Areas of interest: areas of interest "Sport and cultural"
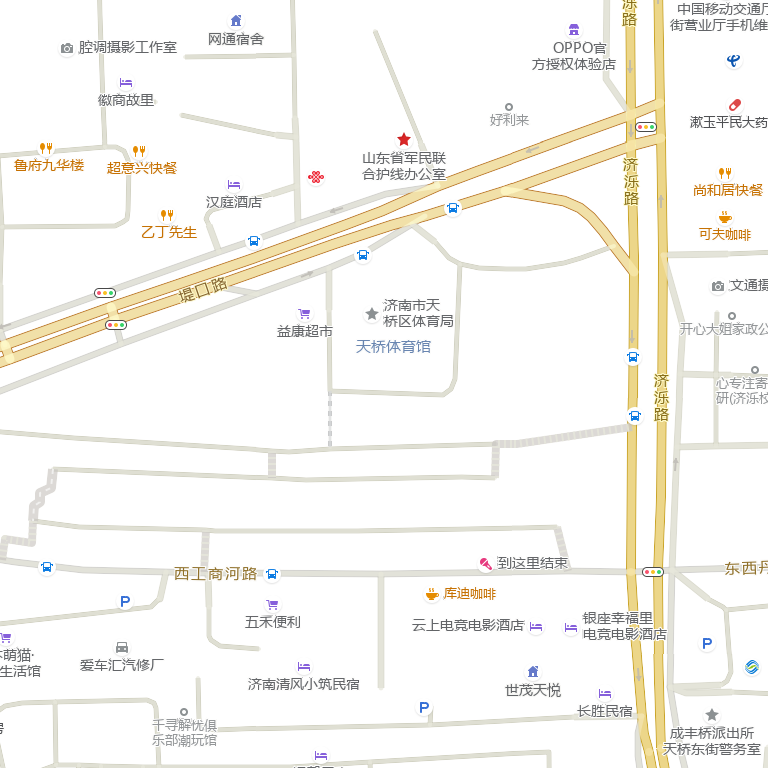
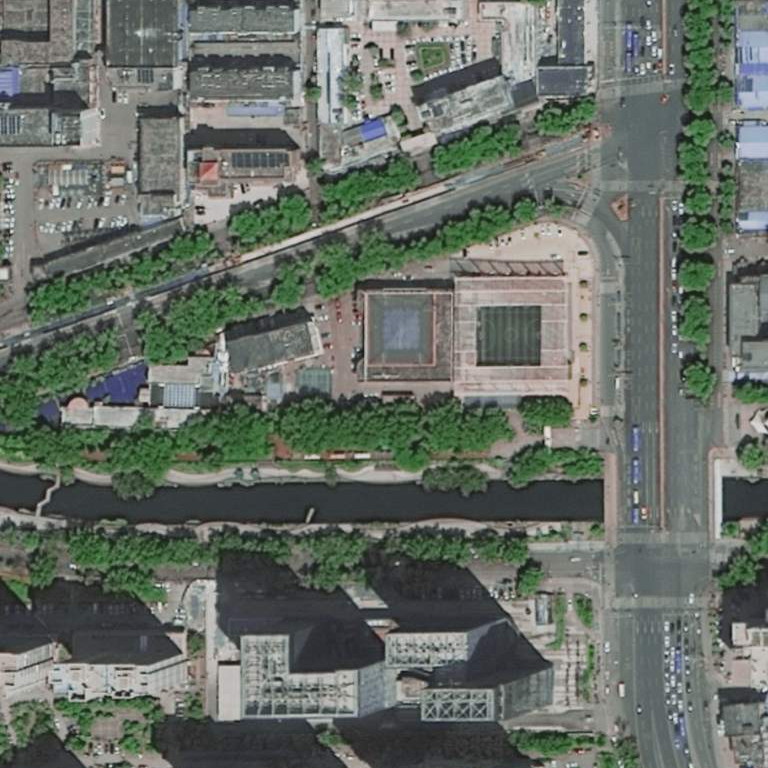